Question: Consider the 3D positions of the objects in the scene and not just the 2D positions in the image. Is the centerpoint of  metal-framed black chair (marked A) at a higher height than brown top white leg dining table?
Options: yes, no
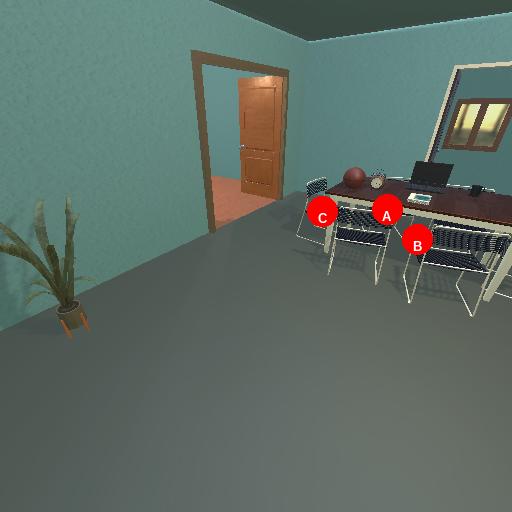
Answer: yes